Field crop: maize
Growth stage: 2
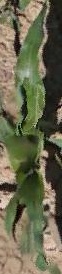
Species: maize